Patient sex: M
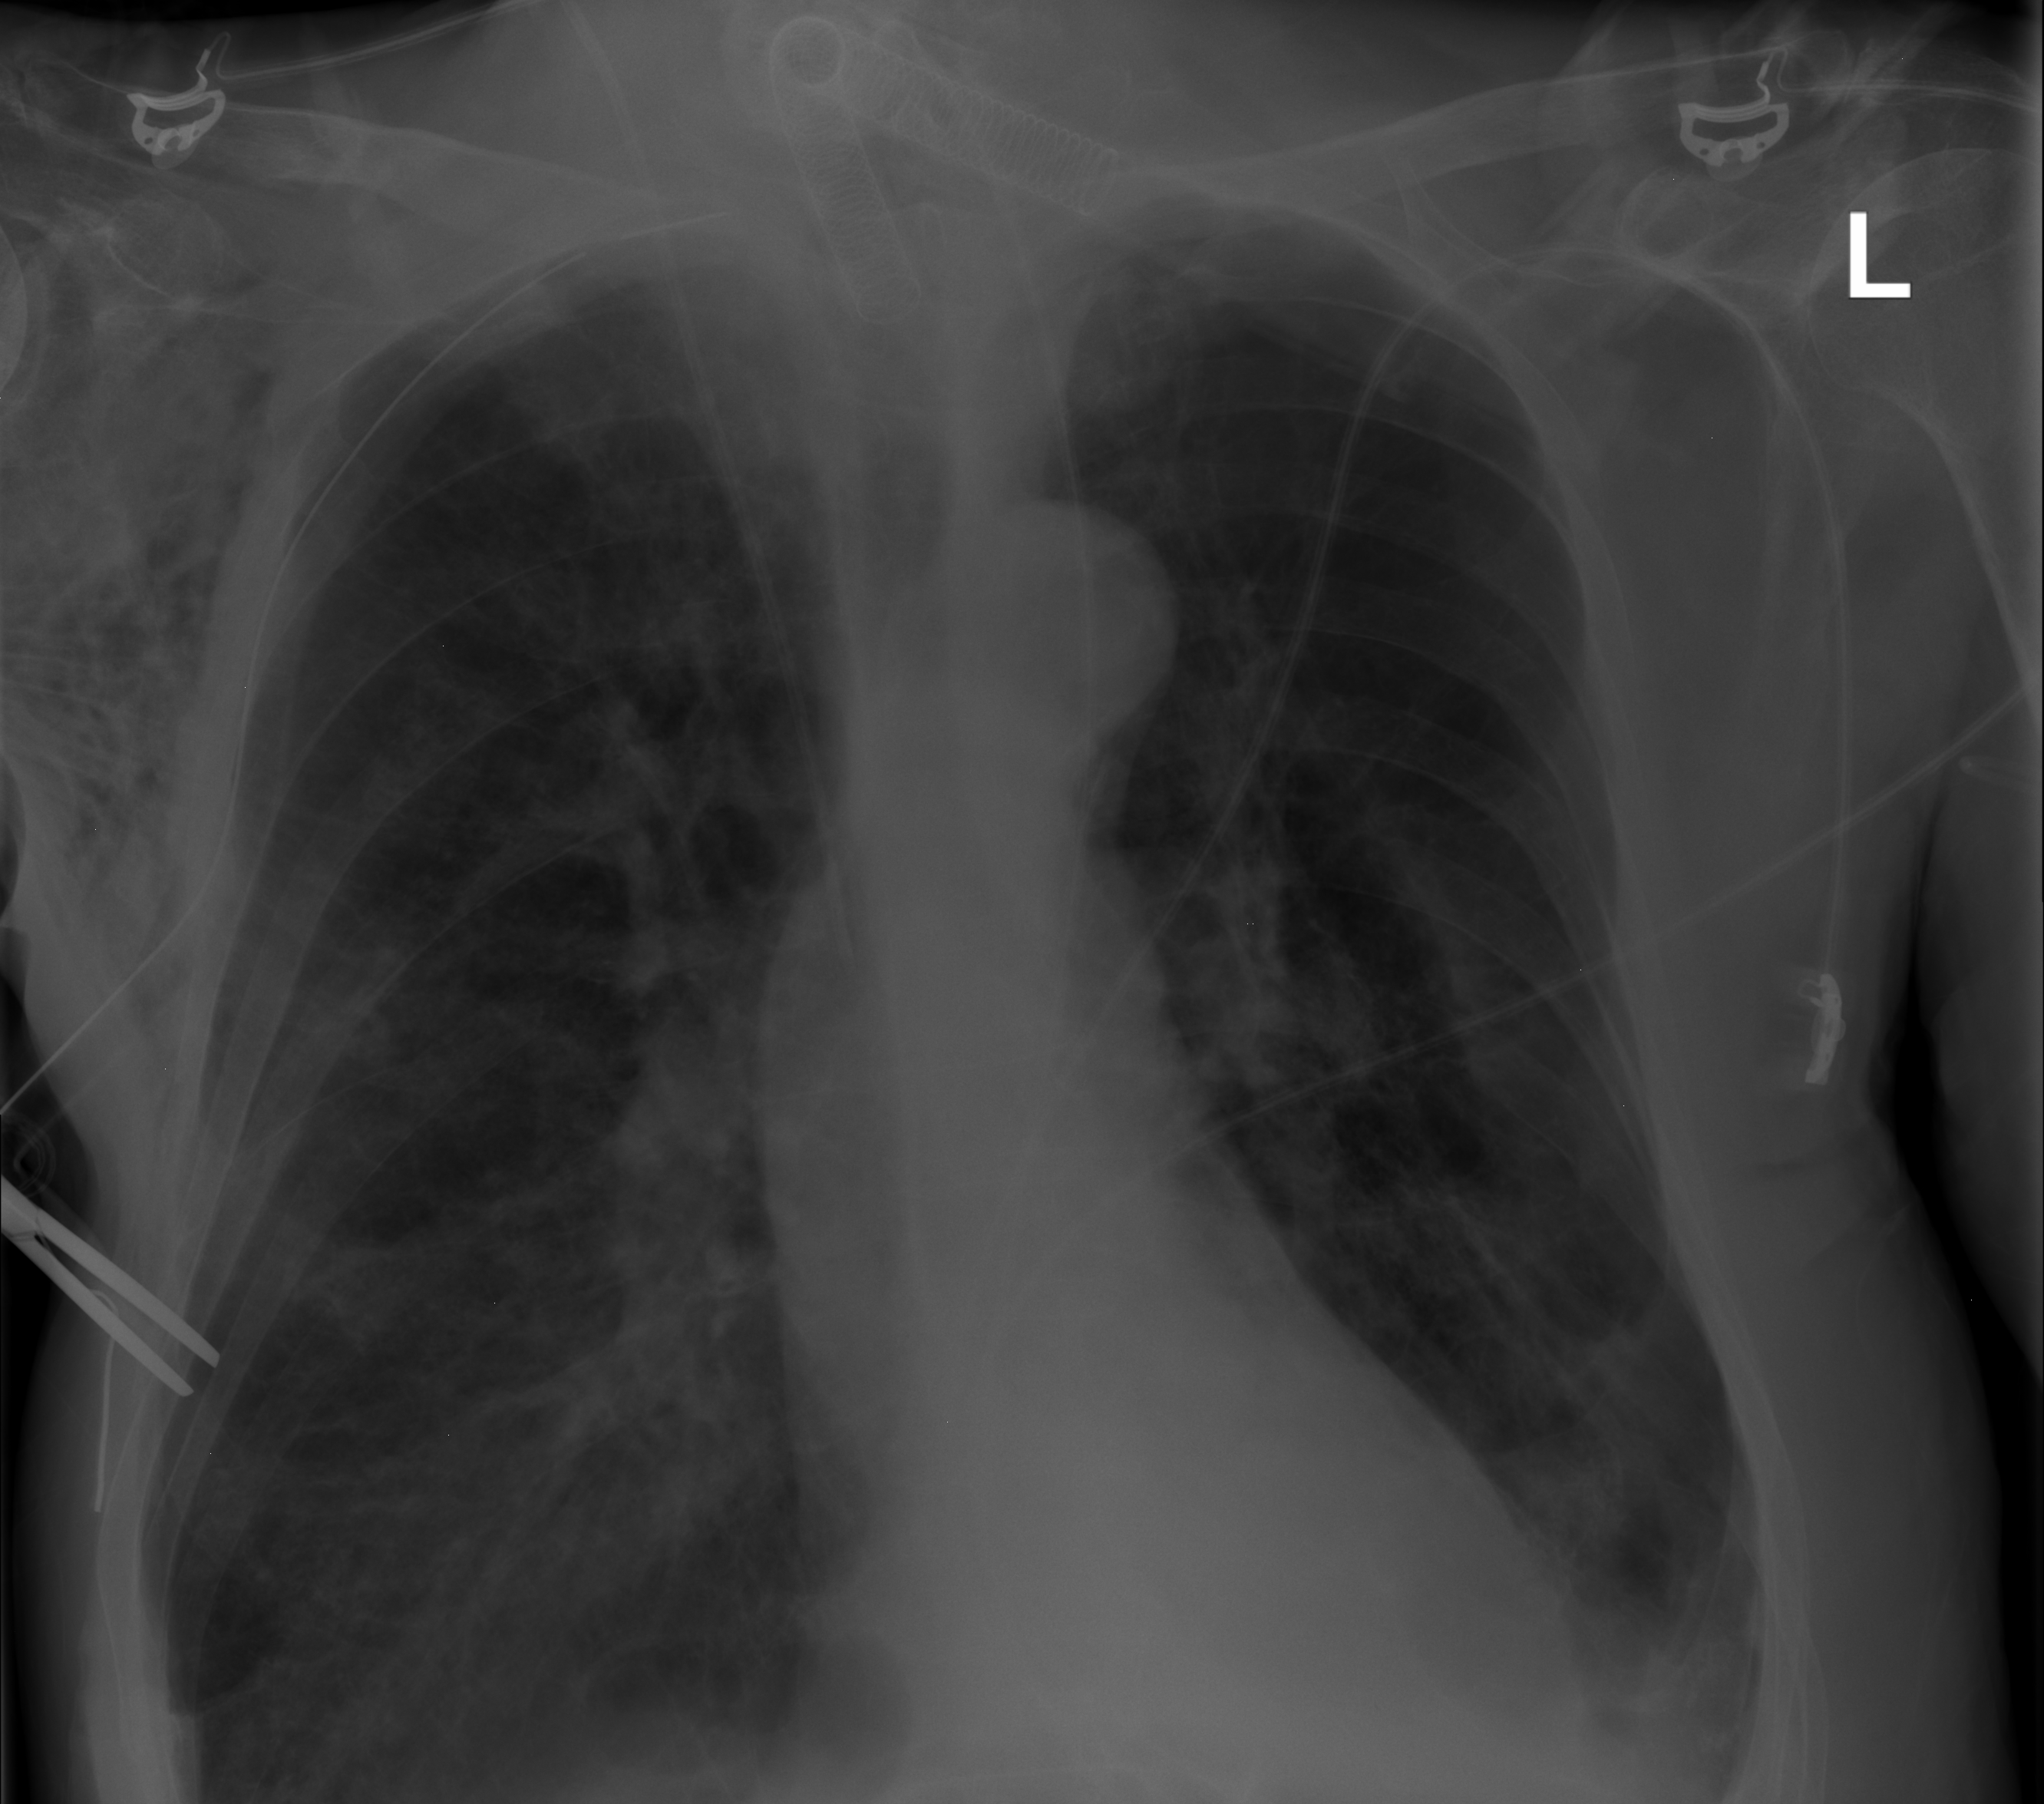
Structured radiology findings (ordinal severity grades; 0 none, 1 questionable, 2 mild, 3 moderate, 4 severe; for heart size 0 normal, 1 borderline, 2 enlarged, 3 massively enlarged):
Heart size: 0
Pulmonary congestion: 0
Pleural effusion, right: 2
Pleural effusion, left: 2
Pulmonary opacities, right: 2
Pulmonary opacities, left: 2
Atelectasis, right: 2
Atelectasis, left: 2